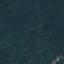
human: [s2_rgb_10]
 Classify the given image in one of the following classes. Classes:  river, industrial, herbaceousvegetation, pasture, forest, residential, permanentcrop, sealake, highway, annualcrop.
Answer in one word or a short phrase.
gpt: Forest